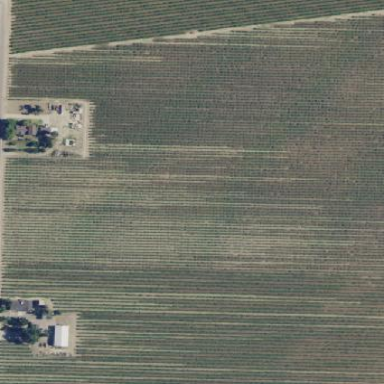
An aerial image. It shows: Beautiful vineyard in the countryside.